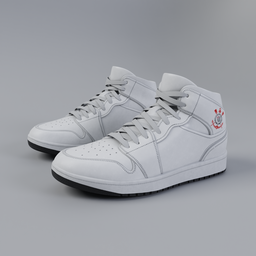
Label: people